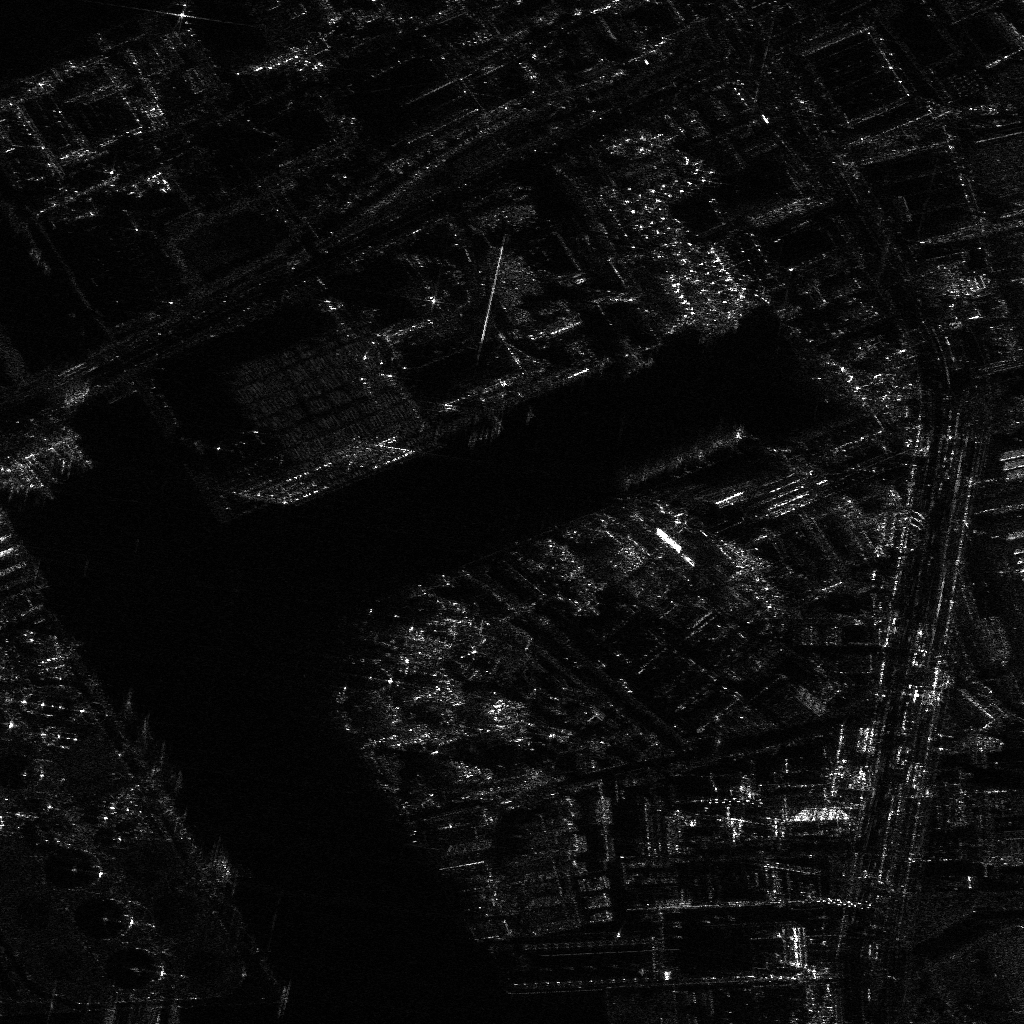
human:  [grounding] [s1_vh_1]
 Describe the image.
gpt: In the satellite image, there is  <ref>5 medium container </ref> <box>[[5, 42, 9, 44, 61], [0, 45, 5, 46, 61], [2, 44, 6, 45, 61], [-1, 45, 2, 46, 61], [3, 43, 7, 44, 61]]</box> located at left,  <ref>1 large container </ref> <box>[[65, 37, 67, 51, 68]]</box> located at center.